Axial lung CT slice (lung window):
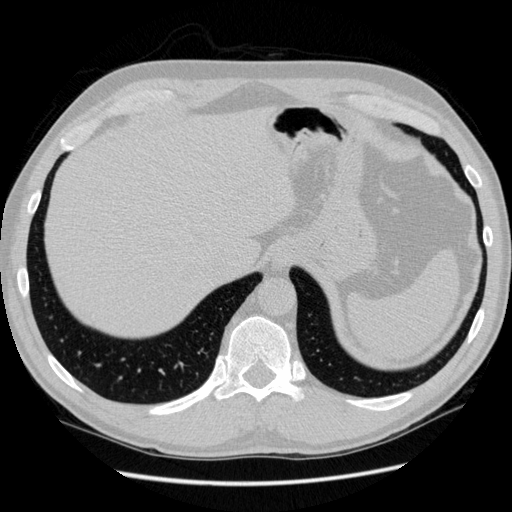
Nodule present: no